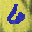
Label: 6